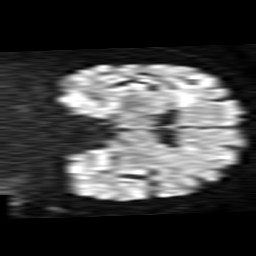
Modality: TRACE
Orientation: coronal
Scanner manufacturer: philips
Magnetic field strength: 1.5 T
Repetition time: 3.679 s
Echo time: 0.09411 s